Question: My Array called myArr contains
'''
Process burst arrive
1 8 0
2 4 1
3 9 2
4 5 3
'''
The problem that i'm getting is that i think my Min() method is wrong when and I'am getting this output
'''
Gantt Chart
| p[2] | p[4] | p[1] | p[3] |
0 1 5 10 17 26
'''
and I'm supposed to get to get this following output

'''
System.out.println("--------------------------------------Shortest Process Next--------------------------------------");
System.out.println();
Arrays.sort(myArr, new Comparator<int[]>() {
public int compare(int[] o1, int[] o2) {
int ret = Integer.compare(o1[2], o2[2]);
// if the entries are equal at index 2, compare index 1
if (0 == ret) {
ret = Integer.compare(o1[1], o2[1]);
}
return (ret);
}
});
System.out.println("____Process_____");
System.out.println("P "+"B "+"A ");
for(int t=0; t<myArr.length; t++){
System.out.println(myArr[t][0]+" "+myArr[t][1]+" "+myArr[t][2]+" ");
}
InputStreamReader isr = new InputStreamReader(System.in);
BufferedReader in = new BufferedReader(isr);
int n=myArr.length; //# of process
int p[] = new int[n];
int at[] = new int[n];
int bt[] = new int[n];
int bt2[] = new int[n];
int wt[] = new int[n];
int tat[] = new int[n];
for (int i = 0; i < n; i++) {
p[i] = myArr[i][0]; // Process number
at[i] = myArr[i][2]; //arrival time
bt[i] = myArr[i][1];//burst time
bt2[i] = bt[i];//copy of the burst times
}
int tbt = 0;
for (int i = 0; i < n; i++) {
tbt = tbt + bt[i]; //Suma de todos los burst time
}
int time[] = new int[tbt]; // array time tiene un size del count de los burst time
int k = 0;
int q2 = 0;
System.out.println("Gantt Chart");
System.out.print("|");
//bt[0] = bt[0] - 1;
for (int i = 0; i < tbt; i++) {
int q = Min(bt, at, tbt, i, n);
if (q != q2) {
System.out.print(" p[" + p[q] + "] |");
time[k++] = i;
wt[q] = i;
tat[q] = i + bt[q];
}
bt[q] = bt[q] - 1;
q2 = q;
}
time[k] = tbt;
System.out.println();
System.out.print("0 ");
for (int i = 0; i <= k; i++) {
System.out.print(time[i] + " ");
}
'''
This my Min() method that i think is messing up with my outputs
'''
public static int Min(int b[], int a[], int tbt, int r, int n) {
int j = 0;
int min = tbt;
for (int i = n - 1; i >= 0; i--) {
if (b[i] < min && b[i] > 0 && r >= a[i]) {
min = b[i];
j = i;
}
}
return j;
}
'''
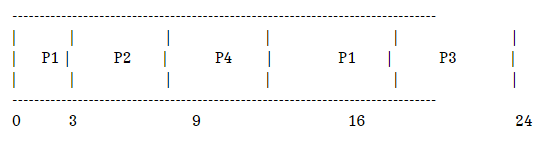
Answer: You need to schedule this as per the arrival time,and not directly with the shortest remaining time factor.
The reasons for the incorrect output are :-
1. Unless a process has arrived in the queue, you can't schedule it in the ready queue.
2. Also, your expected output chart also appears incorrect. If only, the need is to implement shortest remaining time first,without any time slice, then the Gantt chart would look like :- | P1 | P2 | P4 | P3 |
---
'''
0 8 12 17 26
'''
Now,
> a) You should first check the arrival-time for each process starting with
0 and select the shortest burst-time job first,let it execute completely.b) After completion of first job, then again check for the arrival-time of all the processes and then select the shortest burst-time process(among the processes who have arrived)c) Iterate as mentioned for n number of processes.select the shortest burst-time process and complete it entirely and then follow step a,b and c until the processes end up.
If you have problem implementing the same,then ask a fresh question regarding the same.